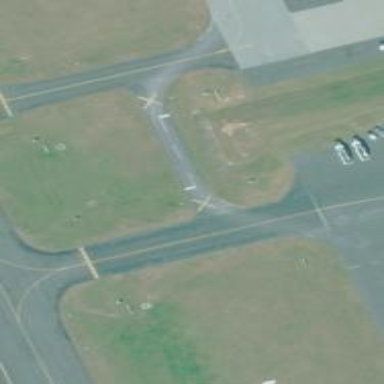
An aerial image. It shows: Image of taxiway at airport.